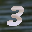
Label: 3